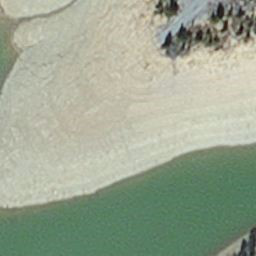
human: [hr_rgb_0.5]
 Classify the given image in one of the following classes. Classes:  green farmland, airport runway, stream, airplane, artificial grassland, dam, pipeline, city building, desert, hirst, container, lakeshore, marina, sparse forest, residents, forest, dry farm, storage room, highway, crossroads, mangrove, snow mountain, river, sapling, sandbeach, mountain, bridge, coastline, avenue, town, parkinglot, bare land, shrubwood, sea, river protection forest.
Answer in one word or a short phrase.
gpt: hirst